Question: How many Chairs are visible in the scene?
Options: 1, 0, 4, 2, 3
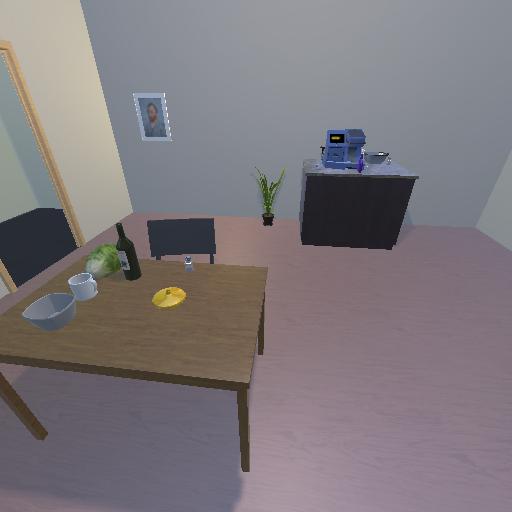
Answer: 1